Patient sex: M
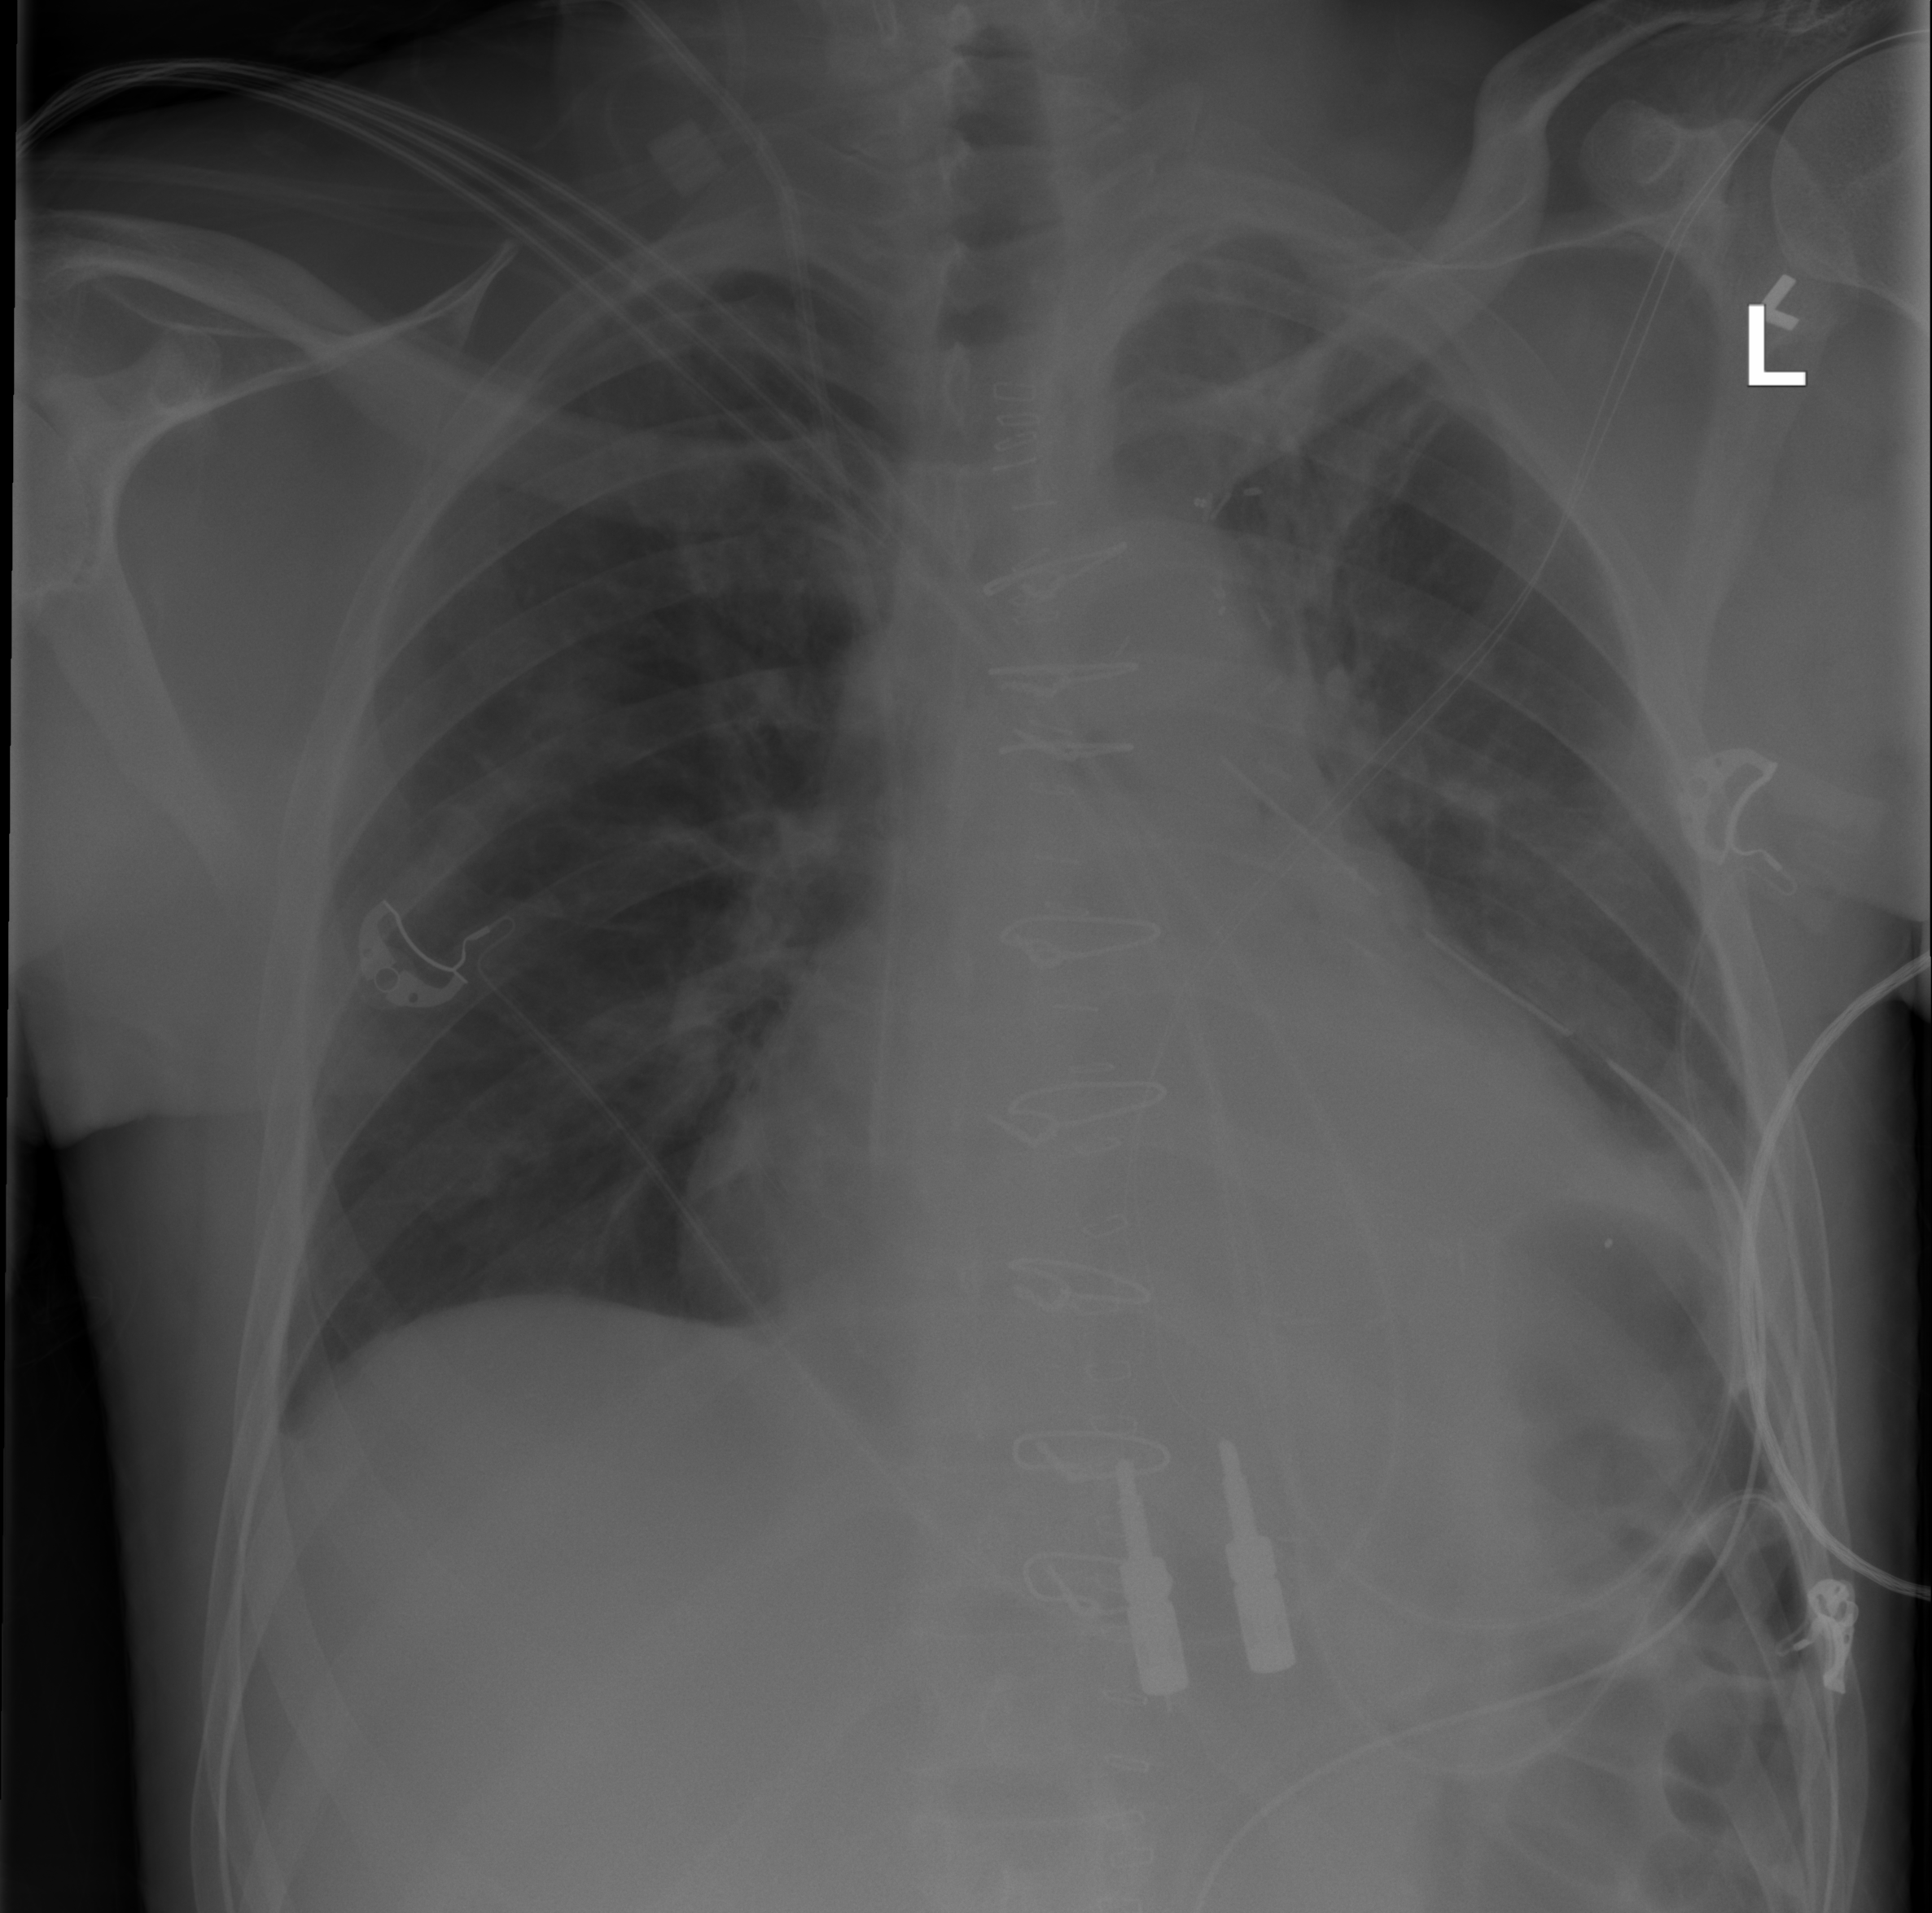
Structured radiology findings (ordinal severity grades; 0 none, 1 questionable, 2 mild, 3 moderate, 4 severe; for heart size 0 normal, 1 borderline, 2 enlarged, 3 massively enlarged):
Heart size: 2
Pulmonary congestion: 0
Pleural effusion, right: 0
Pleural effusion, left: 2
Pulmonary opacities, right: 0
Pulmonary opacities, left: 0
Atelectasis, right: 1
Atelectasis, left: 2